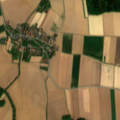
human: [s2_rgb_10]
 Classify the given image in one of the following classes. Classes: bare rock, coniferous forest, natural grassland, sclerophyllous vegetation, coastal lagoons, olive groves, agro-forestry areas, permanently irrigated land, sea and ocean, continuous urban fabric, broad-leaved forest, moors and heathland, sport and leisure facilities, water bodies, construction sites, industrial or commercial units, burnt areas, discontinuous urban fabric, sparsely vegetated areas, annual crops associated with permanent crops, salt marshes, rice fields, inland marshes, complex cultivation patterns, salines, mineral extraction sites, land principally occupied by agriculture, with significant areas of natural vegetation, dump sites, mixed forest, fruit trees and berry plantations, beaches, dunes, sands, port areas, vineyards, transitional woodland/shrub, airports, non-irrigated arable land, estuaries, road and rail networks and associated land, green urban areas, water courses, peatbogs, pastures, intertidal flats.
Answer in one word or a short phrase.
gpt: discontinuous urban fabric, non-irrigated arable land, land principally occupied by agriculture, with significant areas of natural vegetation, broad-leaved forest